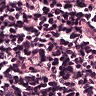
Metastatic tissue present: no